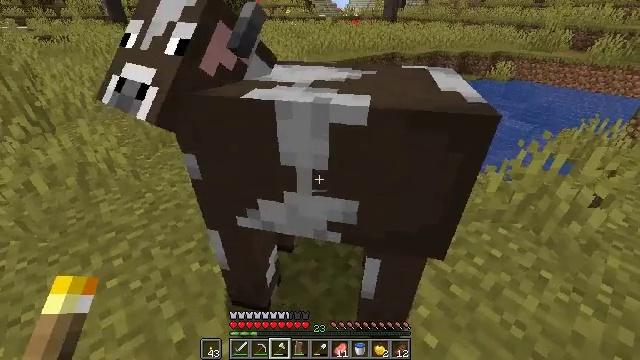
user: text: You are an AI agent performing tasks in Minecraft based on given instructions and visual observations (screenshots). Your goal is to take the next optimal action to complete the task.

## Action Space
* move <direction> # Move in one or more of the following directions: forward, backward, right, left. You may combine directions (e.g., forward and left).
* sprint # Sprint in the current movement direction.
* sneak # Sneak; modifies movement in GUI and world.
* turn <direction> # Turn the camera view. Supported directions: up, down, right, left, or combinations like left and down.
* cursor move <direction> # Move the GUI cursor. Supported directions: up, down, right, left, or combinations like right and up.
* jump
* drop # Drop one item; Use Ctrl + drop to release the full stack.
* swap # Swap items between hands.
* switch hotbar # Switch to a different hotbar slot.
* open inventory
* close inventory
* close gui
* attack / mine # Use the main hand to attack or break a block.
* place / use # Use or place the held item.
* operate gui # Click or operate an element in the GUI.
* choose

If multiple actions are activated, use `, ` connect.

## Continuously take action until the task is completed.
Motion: motion action
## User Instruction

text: Kill the cow.
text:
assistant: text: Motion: no_op